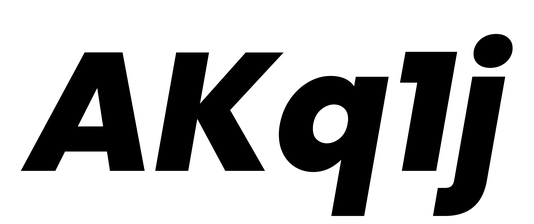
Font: Poppins-ExtraBoldItalic